Question: I am beginner of Cuda programming. Apology for my simple question.
I read some document and examples. If I use a kernel function, I should do something like
'''
kernelfun <<<number of block, number of thread>>>(args).
'''
So there is no number for grid. Do we need to set the number of grid we plan to use?
According to my GPU, how should I set the number of block, and number of thread?
Because I saw the max number threads per block is 512. So I should to set the num of thread is 512 to full use the GPU.
The other question is should I calculate the memory of my project use when I set the numbers of block and thread? Or the computer will arrange this automatically and I do not need to concern the memory my project uses.
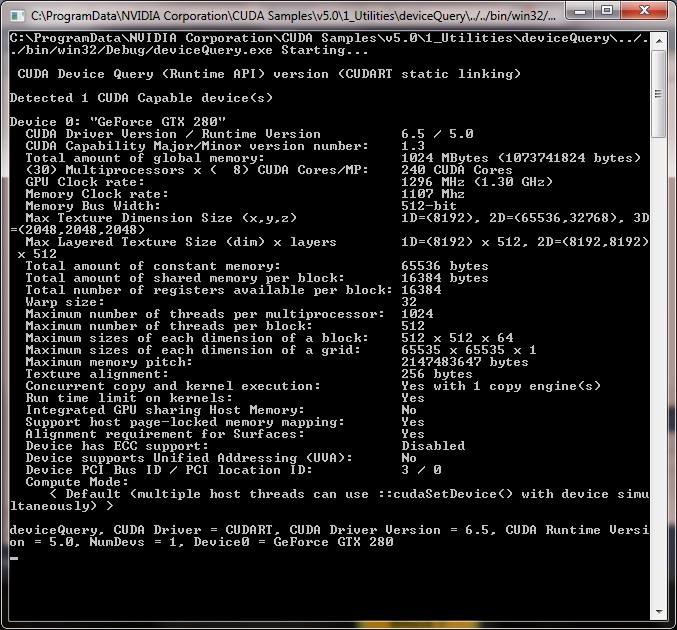
Answer: I believe the kernel launch parameters are:
'''
kernelfun <<<number of block, number of _threads_>>>(args).
'''
As for setting the number of grids - no, you don't have to do anything like that. One kernel launch is equivalent to one grid, which consists of blocks and blocks consist of threads and threads are the execution units executing the code of your kernel.
Your additional question about size of grids and blocks is most likely a duplicate as that is quite a famous topic - please see this <URL> for instance.
As for the last question, memory concerns, if your threads within blocks consume more registers than available, then the kernel will simply not execute successfully. Other than that I can't figure out what are you asking about exactly, so if this does not answer you question then please add additional details such as which kind of memory are you concerned about etc.